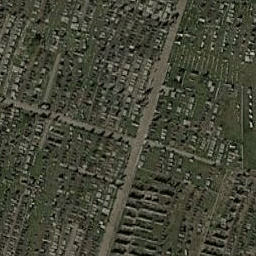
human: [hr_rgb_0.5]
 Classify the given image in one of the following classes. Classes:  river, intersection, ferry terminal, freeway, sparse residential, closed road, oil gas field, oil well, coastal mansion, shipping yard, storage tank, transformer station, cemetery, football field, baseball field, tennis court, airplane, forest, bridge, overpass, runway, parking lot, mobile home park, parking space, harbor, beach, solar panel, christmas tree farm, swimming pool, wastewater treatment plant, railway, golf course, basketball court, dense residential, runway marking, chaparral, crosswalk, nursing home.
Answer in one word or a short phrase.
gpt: cemetery